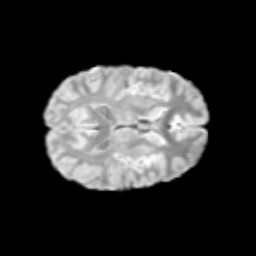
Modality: T2w
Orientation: axial
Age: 12
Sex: male
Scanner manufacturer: siemens
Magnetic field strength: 3 T
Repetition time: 3.8 s
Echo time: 0.07 s